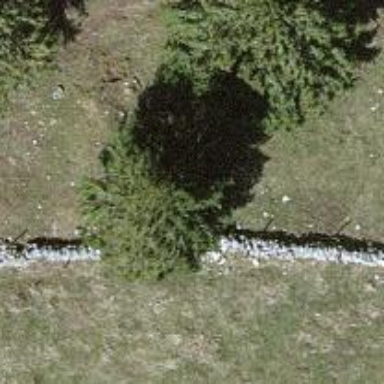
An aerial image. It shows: Wall barrier.